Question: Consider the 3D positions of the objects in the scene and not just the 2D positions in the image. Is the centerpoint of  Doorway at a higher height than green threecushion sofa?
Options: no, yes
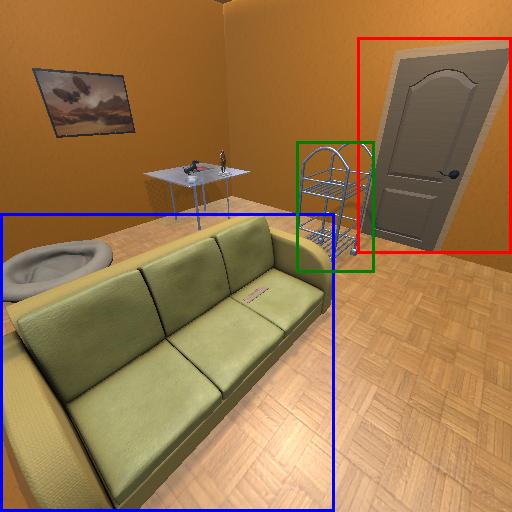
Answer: no